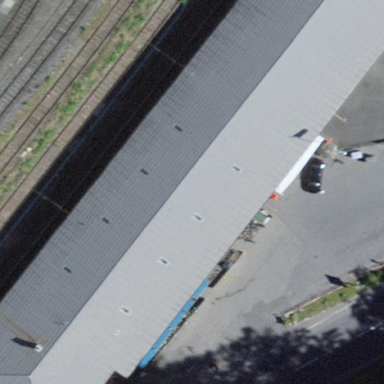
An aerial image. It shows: Building with hipped roof made of black eternit material.